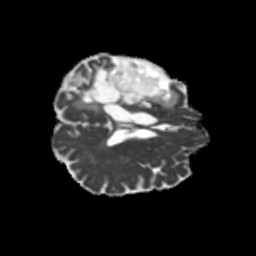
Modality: MD
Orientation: axial
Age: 48
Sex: male
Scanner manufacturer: siemens
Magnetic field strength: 3 T
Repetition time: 5.25 s
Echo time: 0.08 s